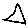
Label: triangle